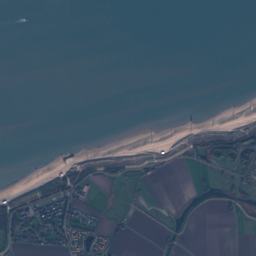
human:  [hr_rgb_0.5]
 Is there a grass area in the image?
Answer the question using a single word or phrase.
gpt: yes

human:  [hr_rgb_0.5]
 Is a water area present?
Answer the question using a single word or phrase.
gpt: yes

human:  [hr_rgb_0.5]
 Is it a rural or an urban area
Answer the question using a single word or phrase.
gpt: urban

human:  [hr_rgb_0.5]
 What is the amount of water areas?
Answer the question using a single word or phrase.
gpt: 14

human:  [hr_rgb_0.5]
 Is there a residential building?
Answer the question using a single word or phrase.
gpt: yes

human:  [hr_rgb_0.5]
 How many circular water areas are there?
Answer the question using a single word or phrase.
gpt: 2

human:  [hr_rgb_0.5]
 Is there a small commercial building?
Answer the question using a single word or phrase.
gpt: yes

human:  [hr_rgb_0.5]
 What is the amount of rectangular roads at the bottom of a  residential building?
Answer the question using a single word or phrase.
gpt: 0

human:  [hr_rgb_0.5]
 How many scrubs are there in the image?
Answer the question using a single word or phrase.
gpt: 6

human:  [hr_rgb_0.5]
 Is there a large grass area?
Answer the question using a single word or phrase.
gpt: yes

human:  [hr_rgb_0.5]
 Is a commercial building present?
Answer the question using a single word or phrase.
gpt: yes

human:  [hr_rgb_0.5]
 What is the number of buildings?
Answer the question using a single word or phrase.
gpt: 634

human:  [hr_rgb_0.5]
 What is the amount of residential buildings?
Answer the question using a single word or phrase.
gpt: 613

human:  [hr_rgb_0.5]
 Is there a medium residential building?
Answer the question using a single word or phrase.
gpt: yes

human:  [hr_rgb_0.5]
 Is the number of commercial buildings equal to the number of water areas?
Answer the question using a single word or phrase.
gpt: no

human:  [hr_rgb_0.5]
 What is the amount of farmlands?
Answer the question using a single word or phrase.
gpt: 12

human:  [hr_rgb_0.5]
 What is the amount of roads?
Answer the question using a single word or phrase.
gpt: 309

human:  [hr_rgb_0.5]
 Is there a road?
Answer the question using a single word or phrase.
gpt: yes

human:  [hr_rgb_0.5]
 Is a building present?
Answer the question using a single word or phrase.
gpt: yes

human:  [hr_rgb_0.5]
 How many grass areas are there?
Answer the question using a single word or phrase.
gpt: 55

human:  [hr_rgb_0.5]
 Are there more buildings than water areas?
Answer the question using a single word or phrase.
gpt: yes

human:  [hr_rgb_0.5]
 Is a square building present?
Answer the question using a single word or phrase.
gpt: no

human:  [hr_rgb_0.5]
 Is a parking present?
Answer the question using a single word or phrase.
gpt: yes

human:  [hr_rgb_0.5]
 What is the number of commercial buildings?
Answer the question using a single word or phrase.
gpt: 4

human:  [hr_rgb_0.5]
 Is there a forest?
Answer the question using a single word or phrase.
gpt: yes

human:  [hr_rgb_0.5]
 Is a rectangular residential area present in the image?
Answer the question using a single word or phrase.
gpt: no

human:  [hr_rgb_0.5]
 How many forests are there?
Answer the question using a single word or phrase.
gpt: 38

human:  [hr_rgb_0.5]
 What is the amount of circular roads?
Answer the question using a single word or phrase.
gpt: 0

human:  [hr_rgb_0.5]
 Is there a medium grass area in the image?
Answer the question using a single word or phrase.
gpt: yes

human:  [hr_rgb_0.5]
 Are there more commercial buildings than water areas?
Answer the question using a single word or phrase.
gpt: no

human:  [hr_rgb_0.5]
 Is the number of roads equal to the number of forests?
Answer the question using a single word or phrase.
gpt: no

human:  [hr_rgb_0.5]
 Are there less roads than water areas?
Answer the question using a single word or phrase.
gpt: no

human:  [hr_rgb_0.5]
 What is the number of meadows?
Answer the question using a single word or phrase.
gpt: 57

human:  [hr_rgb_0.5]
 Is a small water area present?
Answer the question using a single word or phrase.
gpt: yes

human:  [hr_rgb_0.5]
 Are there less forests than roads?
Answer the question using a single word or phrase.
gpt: yes

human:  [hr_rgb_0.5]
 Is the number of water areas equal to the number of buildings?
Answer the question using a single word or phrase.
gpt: no

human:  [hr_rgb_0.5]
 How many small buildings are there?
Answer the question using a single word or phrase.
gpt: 630

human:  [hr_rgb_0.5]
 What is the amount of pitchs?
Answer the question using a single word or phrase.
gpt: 4

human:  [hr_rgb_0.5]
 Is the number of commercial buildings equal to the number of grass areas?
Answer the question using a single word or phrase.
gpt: no

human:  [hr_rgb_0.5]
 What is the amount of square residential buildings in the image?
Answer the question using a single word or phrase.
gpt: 0

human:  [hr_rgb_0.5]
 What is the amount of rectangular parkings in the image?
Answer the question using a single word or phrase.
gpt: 8

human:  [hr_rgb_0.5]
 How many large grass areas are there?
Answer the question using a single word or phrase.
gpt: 27

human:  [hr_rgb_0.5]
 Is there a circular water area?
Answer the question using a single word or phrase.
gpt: yes

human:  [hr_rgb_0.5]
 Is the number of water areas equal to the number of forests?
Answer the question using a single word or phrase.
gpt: no

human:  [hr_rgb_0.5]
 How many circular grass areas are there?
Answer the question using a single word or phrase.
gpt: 1

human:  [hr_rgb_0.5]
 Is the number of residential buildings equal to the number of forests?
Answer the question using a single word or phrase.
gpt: no

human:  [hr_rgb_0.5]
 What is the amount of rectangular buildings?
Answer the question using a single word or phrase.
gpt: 454

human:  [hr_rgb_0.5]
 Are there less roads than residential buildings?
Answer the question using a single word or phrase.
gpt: yes

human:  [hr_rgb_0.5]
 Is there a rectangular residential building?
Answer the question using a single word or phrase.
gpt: yes

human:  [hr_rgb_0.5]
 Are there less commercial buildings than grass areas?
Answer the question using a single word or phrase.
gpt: yes

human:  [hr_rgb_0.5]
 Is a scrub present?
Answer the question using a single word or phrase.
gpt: yes

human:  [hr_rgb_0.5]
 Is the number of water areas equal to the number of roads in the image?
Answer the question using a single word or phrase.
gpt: no

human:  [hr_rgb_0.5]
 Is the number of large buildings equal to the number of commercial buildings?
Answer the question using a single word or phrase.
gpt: no

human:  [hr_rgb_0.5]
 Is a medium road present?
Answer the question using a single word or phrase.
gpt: no

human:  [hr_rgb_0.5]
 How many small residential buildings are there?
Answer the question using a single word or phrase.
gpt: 610

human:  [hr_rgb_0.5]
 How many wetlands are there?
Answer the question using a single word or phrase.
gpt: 7

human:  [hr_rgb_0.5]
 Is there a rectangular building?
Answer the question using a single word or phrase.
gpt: yes

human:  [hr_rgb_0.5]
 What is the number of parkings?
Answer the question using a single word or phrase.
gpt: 11

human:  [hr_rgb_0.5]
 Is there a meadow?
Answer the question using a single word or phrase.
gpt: yes

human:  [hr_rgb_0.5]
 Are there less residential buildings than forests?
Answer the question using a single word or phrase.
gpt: no

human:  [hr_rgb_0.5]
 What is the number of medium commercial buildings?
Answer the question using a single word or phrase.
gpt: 1

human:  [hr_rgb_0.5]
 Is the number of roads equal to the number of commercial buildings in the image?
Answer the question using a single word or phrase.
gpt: no

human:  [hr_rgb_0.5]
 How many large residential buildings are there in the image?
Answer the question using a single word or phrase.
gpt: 0

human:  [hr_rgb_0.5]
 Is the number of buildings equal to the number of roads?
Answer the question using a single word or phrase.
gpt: no